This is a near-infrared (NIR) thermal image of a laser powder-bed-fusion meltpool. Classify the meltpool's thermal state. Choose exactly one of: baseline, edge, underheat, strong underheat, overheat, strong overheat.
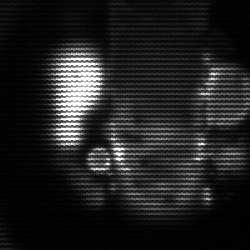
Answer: strong underheat